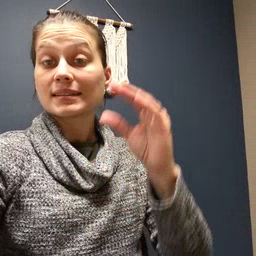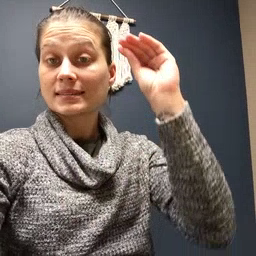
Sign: sun